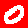
Digit: 0